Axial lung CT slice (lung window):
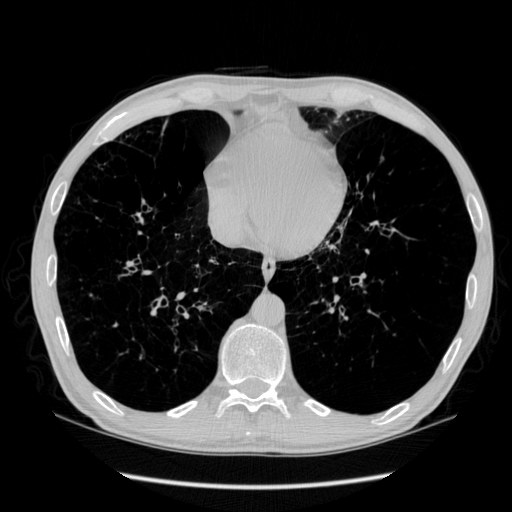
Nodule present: no